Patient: sex M, age 76
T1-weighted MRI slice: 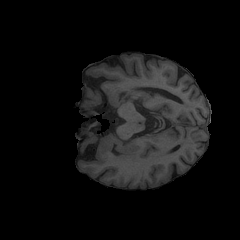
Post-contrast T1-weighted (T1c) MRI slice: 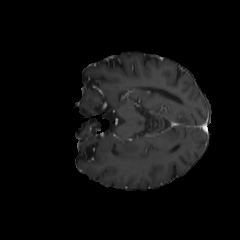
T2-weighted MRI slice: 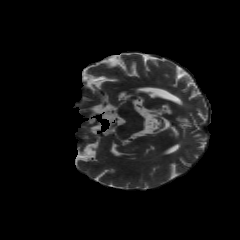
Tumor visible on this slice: no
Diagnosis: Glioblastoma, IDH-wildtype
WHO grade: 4